Question: I want to calculate the Total Price and display it in the Data Grid View. The fourth column does not retrieve information from the database, so I don't know how to do this. Here's what the GUI looks like:

Here's the code I have so far...
'''
double colTotal = 0; //set column total to 0
foreach (DataRow currentRow in itemDS.Tables[0].Rows)
{
// add to data grid view
invoiceDataGridView.Rows.Add(currentRow[1].ToString(), currentRow[2].ToString(), currentRow[3].ToString());
//Decalare variables for item quantity and price
var itemQuant = Convert.ToDouble(currentRow[1]);
var priceEach = Convert.ToDouble(currentRow[3]);
//Multiply the item quantity by the item price
double subTotal = itemQuant * priceEach;
//do this for each row
colTotal += subTotal;
}
//Display subtotal
subTotalOutput.Text = colTotal.ToString();
//Calculate tax
double tax = colTotal * .073;
//Display total tax
taxOutput.Text = Convert.ToString(tax);
//Add the subtotal and the total tax
double totPrice = colTotal + tax;
//Display total price
totalOutput.Text = Convert.ToString(totPrice);
}
'''
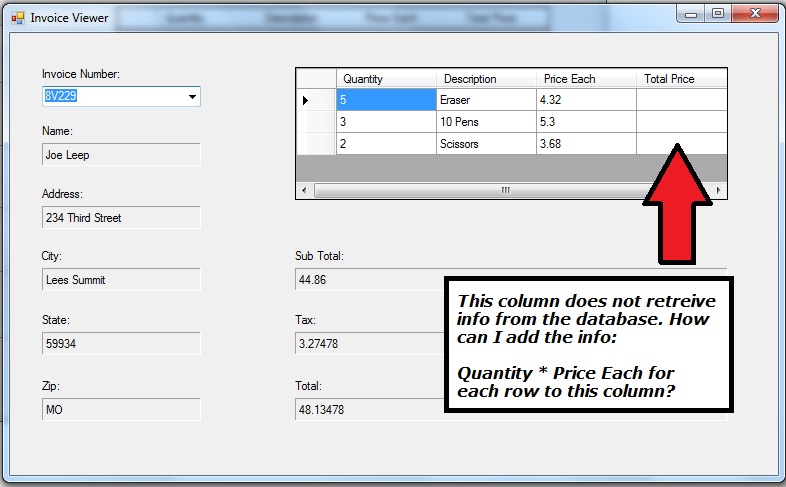
Answer: I believe you can just do the subTotal calculation before you populate the grid, and add the subTotal variable on the end to your call to <URL>. Like so:
'''
foreach (DataRow currentRow in itemDS.Tables[0].Rows)
{
//Decalare variables for item quantity and price
var itemQuant = Convert.ToDouble(currentRow[1]);
var priceEach = Convert.ToDouble(currentRow[3]);
//Multiply the item quantity by the item price
double subTotal = itemQuant * priceEach;
// add to data grid view
invoiceDataGridView.Rows.Add(currentRow[1].ToString(), currentRow[2].ToString(), currentRow[3].ToString(), subTotal);
//do this for each row
colTotal += subTotal;
}
'''